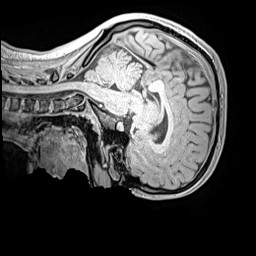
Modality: MP2RAGE
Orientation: sagittal
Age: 14
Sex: female
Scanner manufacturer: siemens
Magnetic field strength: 3 T
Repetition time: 4 s
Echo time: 0.00299 s